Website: apple
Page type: customer-info-address
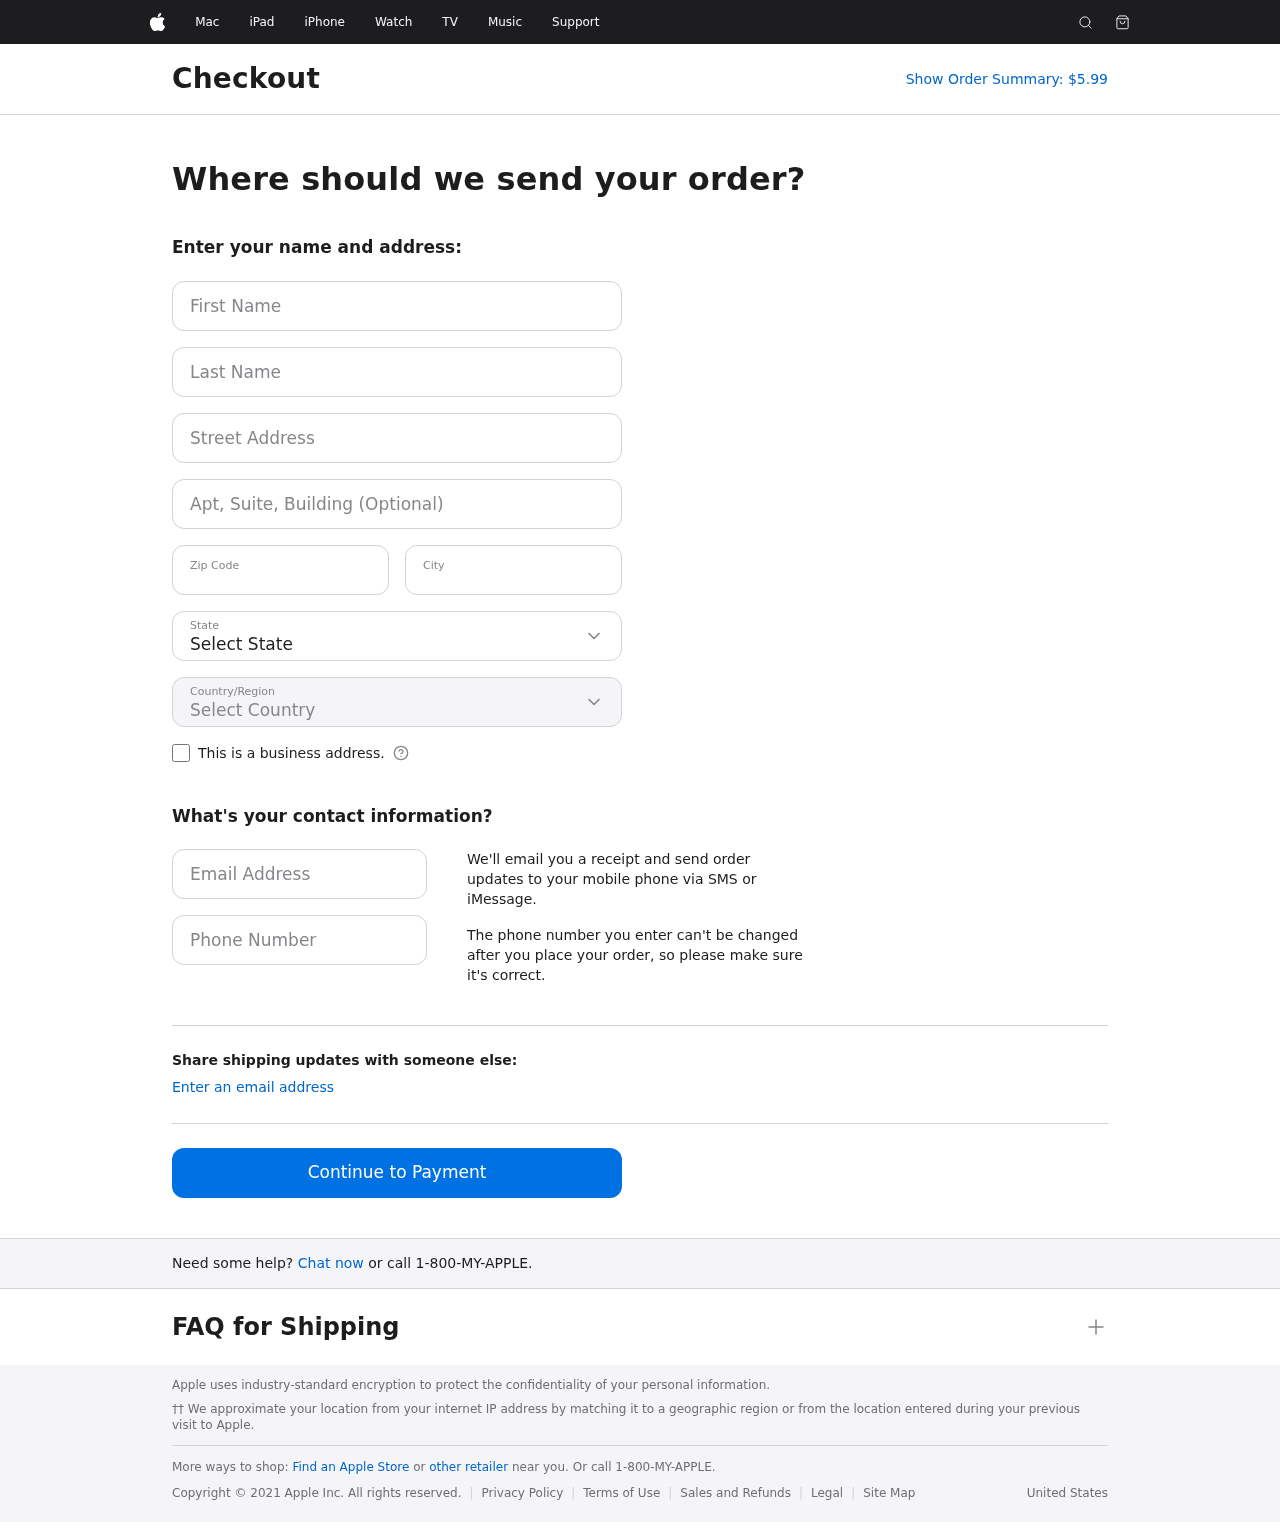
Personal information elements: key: PII_CITY
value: Williamfort
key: PII_COUNTRY
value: United States
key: PII_EMAIL
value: dana.meyers@yahoo.com
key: PII_FIRSTNAME
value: Dana
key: PII_LASTNAME
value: Meyers
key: PII_PHONE
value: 4977227420
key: PII_POSTCODE
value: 96629
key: PII_STATE
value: Florida
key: PII_STREET
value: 8846 Becker Curve Apt. 774
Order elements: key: ORDER_TOTAL
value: Show Order Summary: $5.99